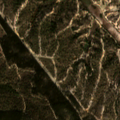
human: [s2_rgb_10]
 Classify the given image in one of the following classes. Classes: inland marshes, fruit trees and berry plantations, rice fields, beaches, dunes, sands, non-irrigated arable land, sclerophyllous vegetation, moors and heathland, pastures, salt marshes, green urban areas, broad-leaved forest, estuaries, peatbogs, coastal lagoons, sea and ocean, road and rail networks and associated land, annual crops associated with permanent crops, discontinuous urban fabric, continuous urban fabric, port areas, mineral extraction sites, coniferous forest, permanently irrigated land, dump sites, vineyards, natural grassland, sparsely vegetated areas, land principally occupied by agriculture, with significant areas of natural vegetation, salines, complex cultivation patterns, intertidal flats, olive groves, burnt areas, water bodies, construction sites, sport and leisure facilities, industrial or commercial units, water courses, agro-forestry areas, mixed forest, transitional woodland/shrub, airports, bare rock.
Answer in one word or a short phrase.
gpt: permanently irrigated land, broad-leaved forest